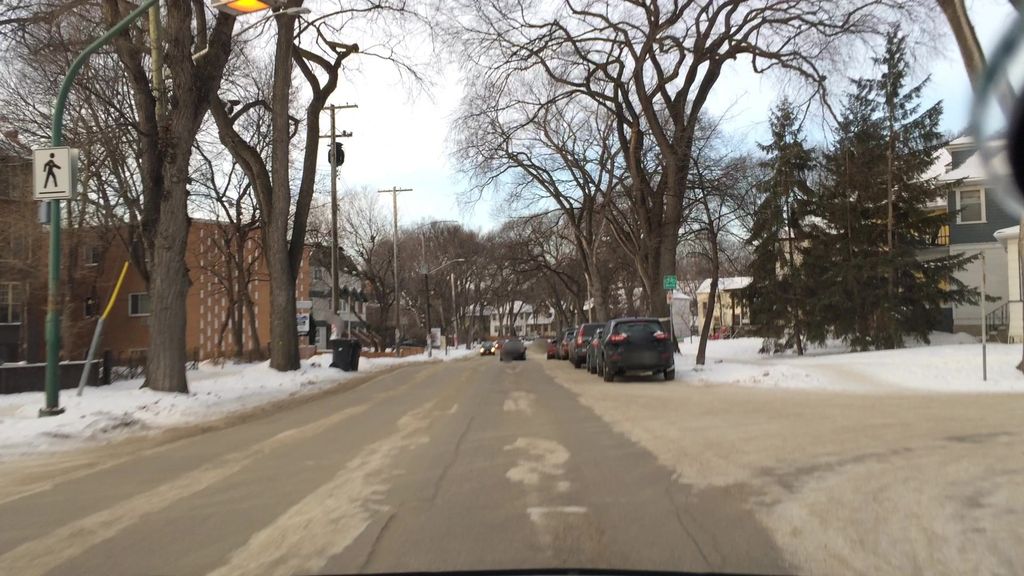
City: winnipeg